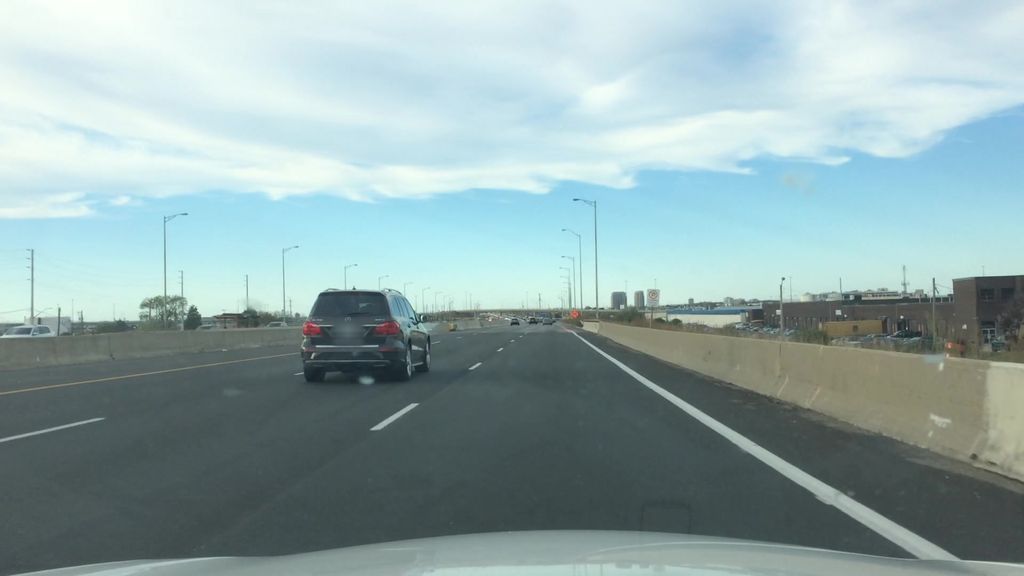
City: toronto